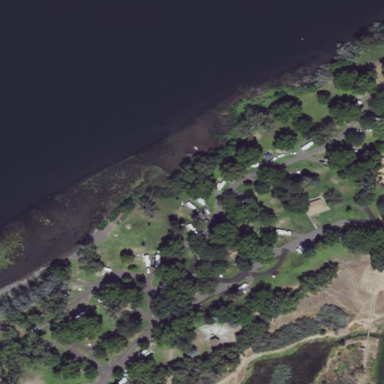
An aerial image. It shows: Campsite for tourism.